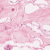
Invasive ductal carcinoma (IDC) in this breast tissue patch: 0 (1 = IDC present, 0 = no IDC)